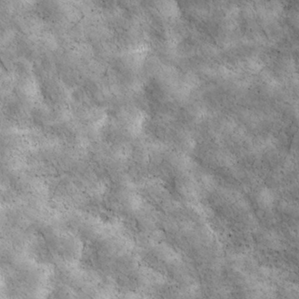
Label: non_frost